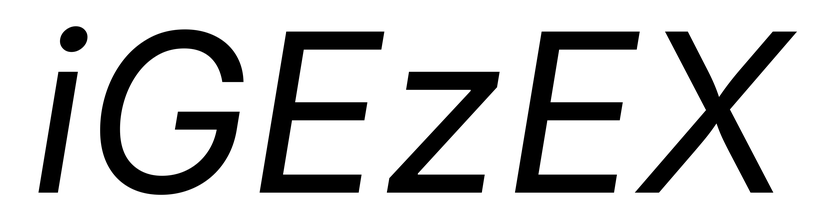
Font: Inter-Italic_Italic